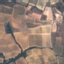
Land use / land cover: PermanentCrop